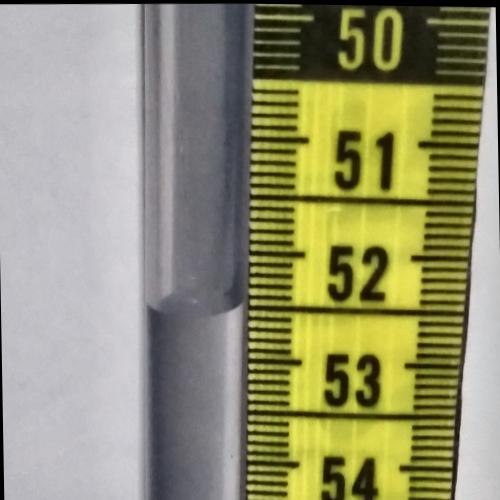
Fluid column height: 52.5 cm